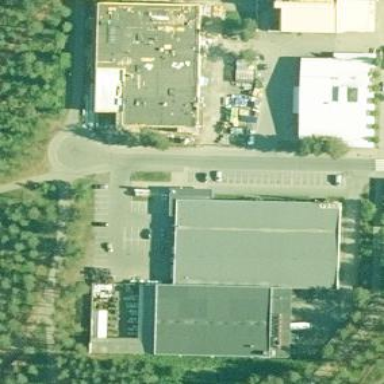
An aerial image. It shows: Variety store located in building.